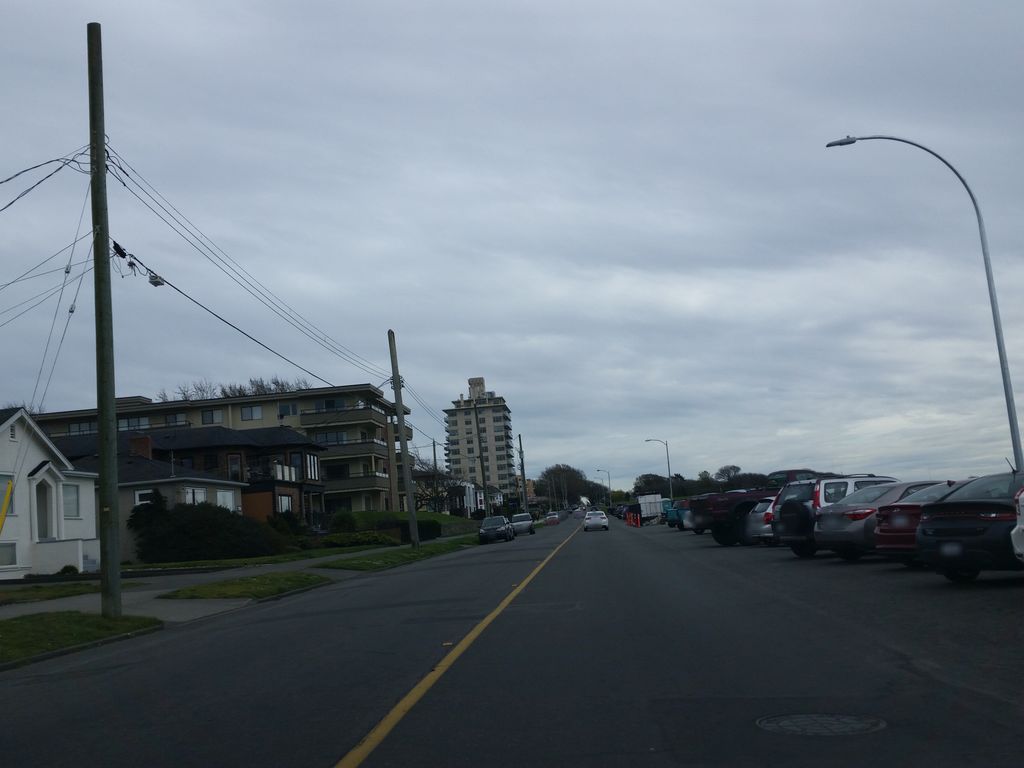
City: victoria